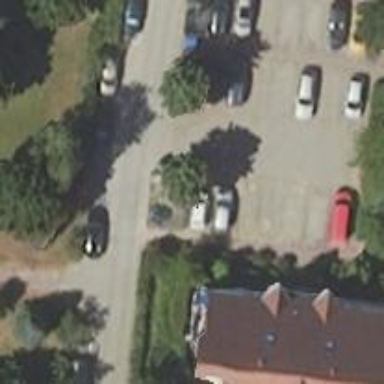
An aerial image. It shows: Parking aisle designated as service road.